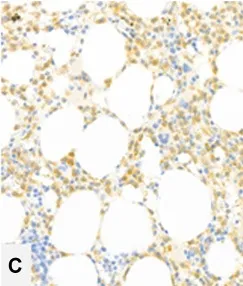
BRAF. Immunohistochemistry.
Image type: pathology (immunostaining)